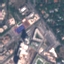
Land use / land cover: Industrial